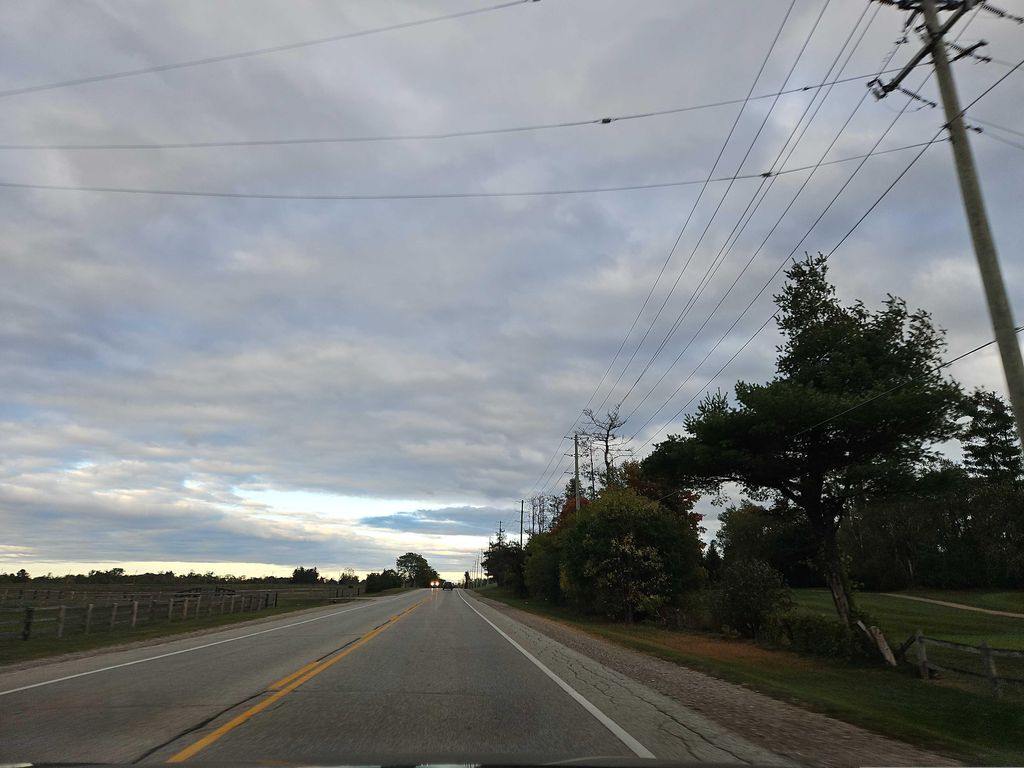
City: kitchener-waterloo